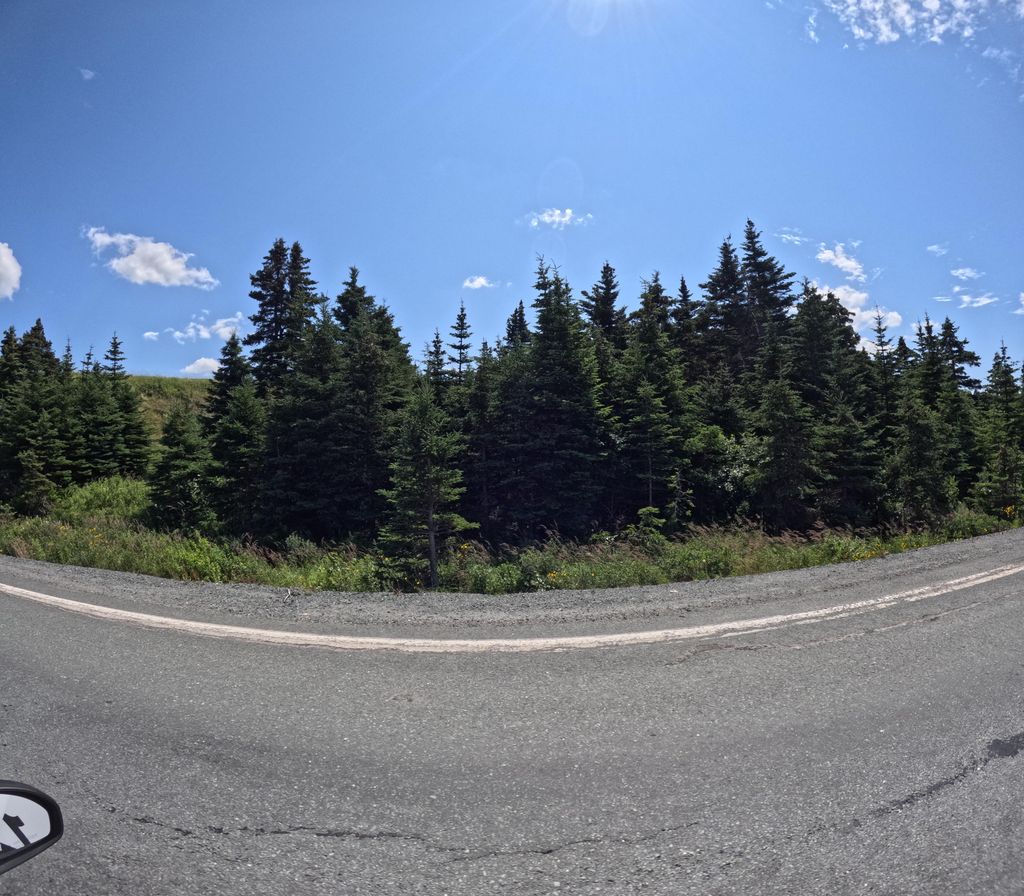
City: st_johns